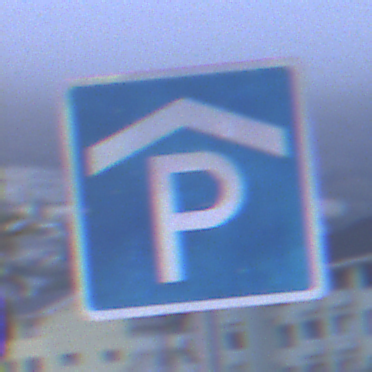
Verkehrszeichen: Parkhaus
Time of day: SunriseSunset
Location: Outdoor (Urban)
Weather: Overcast
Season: NotSpecified
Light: Natural